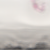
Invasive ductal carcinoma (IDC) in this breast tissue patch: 0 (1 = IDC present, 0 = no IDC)